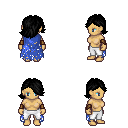
a pixel art fantasy rpg character, female body template, human, tanned skin, blue tattered cape, white pants, black swoop hairstyle, leather bracers, four views (front, back, left, right), 2x2 character sprite sheet, small pixel art, hard edges, no anti-aliasing